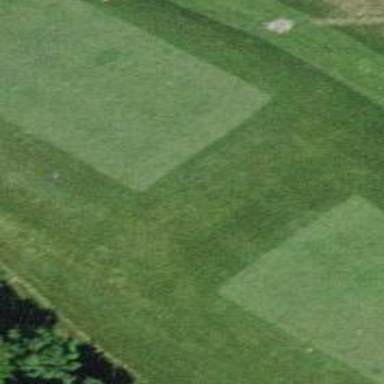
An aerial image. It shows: Golf tee area with grass surface.